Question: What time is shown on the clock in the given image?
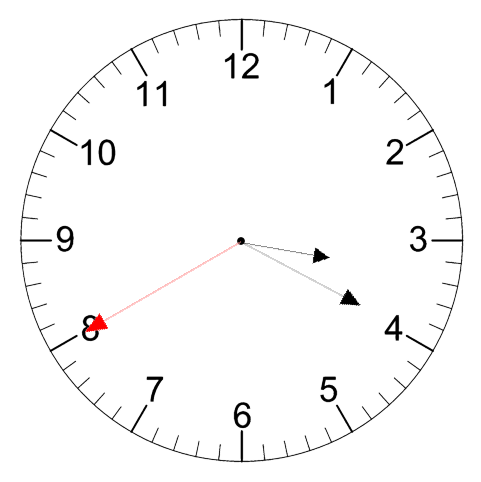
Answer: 03:19:40